Question: I want to get rid of the empty space to the left of the jsplitpanes:

Here's my code:
'''
getContentPane().setLayout(new BoxLayout(getContentPane(), BoxLayout.Y_AXIS));
JSplitPane splitPane = new JSplitPane(JSplitPane.VERTICAL_SPLIT);
splitPane.add(downloadsPanel);
splitPane.add(filesPanel);
JSplitPane splitPane2 = new JSplitPane(JSplitPane.VERTICAL_SPLIT);
splitPane2.add(processingPanel);
splitPane2.add(messagePanel);
JSplitPane splitPane3 = new JSplitPane(JSplitPane.VERTICAL_SPLIT);
splitPane3.add(splitPane);
splitPane3.add(splitPane2);
getContentPane().add(addPanel);
getContentPane().add(splitPane3);
'''
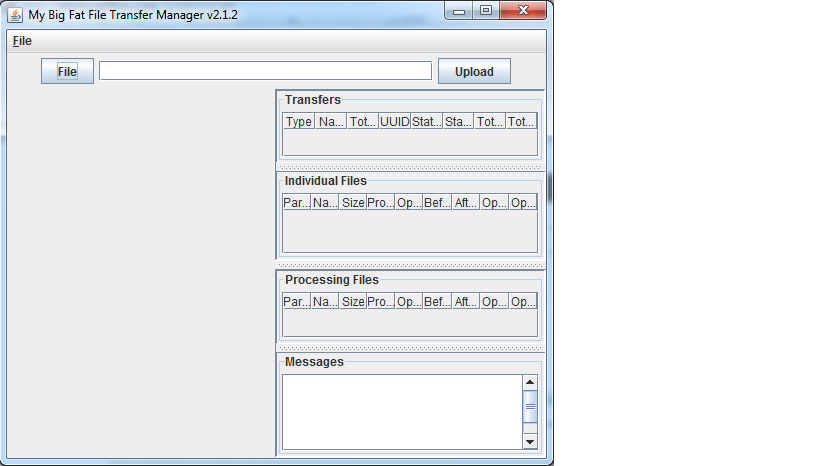
Answer: BoxLayout does weird things with the alignment of components. Read the section from the swing tutorial on <URL>. In short, make sure the alignment of the addPanel and splitPane3 are the same:
'''
component.setAlignmentX(Component.CENTER_ALIGNMENT);
'''
It looks to me like one defaults to CENTER and the other defaults to LEFT.